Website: apple
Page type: customer-info-address
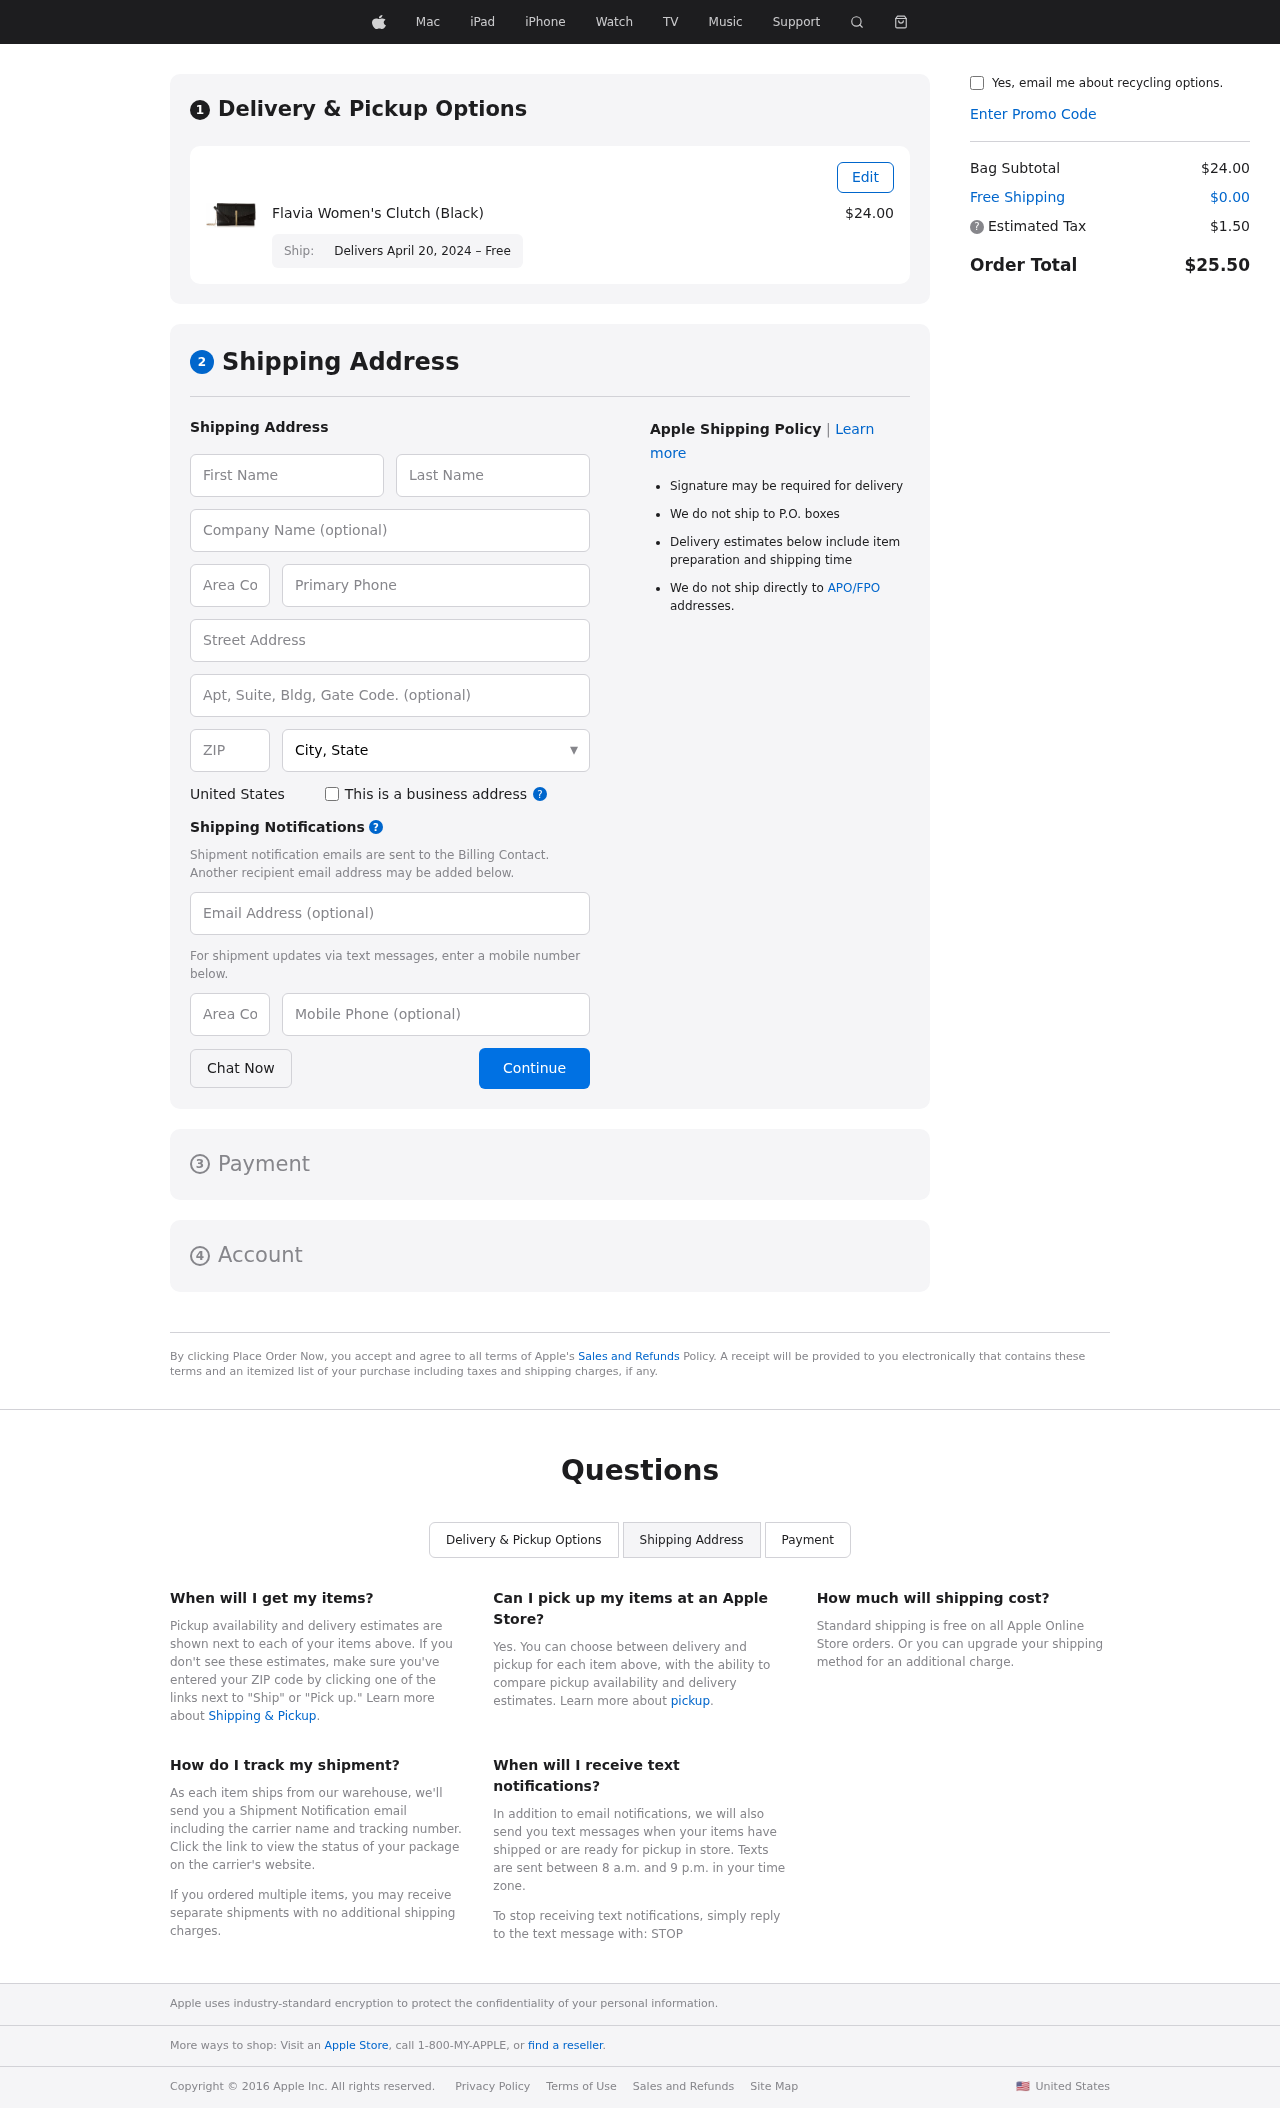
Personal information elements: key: PII_CITY_STATE
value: New Luismouth, WV
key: PII_COUNTRY
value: United States
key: PII_EMAIL
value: kstewart@yahoo.com
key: PII_FIRSTNAME
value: Kari
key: PII_LASTNAME
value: Stewart
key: PII_PHONE
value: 6144512765
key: PII_PHONE_AREA
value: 614
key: PII_POSTCODE
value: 80887
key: PII_STREET
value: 88458 Zavala Fall
Product elements: key: PRODUCT1_NAME
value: Flavia Women's Clutch (Black)
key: PRODUCT1_PRICE
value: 24
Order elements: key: ORDER_DELIVERY_DATE
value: Delivers April 20, 2024 – Free
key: ORDER_SUBTOTAL
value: $24.00
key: ORDER_SHIPPING_COST
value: $0.00
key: ORDER_TAX
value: $1.50
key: ORDER_TOTAL
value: $25.50